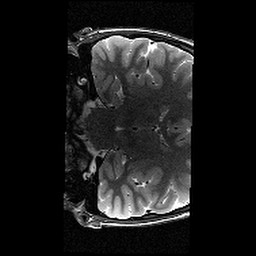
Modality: T2w
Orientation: coronal
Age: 13
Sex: female
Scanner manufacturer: siemens
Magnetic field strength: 3 T
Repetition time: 9.23 s
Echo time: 0.067 s